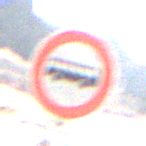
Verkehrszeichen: VerbotKraftomnibusse
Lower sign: ZeitangabenMitBeschraenkungAufWochentage9
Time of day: Midday
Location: Outdoor (Nature)
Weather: PartlyCloudy
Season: NotSpecified
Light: Natural